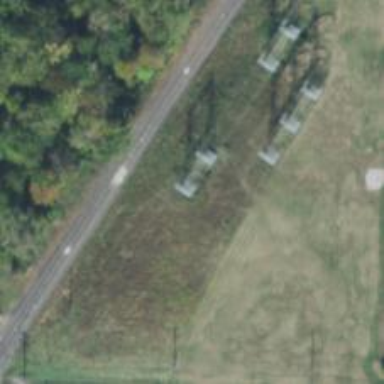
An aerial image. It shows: Lattice structure tower used for power distribution.